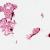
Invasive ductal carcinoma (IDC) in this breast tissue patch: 0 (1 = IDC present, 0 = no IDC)